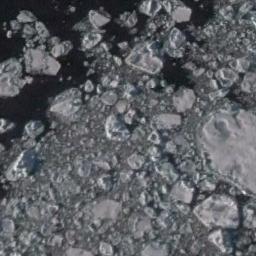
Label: sea_ice